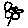
Label: flower